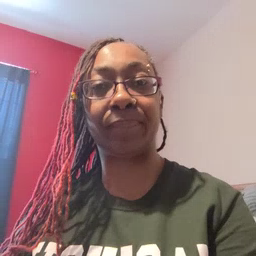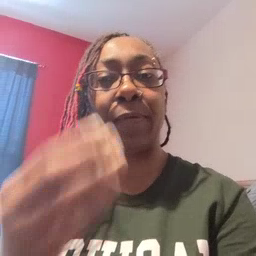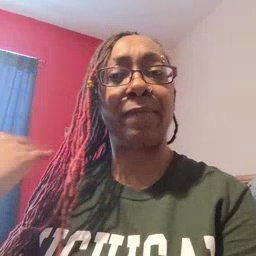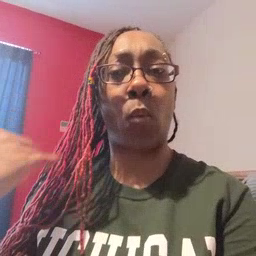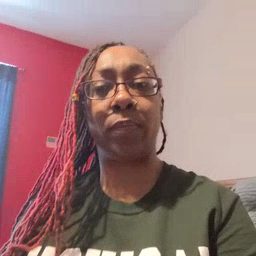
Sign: before